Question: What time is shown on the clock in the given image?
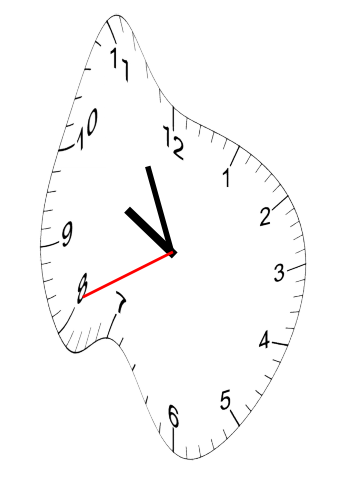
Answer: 09:55:41